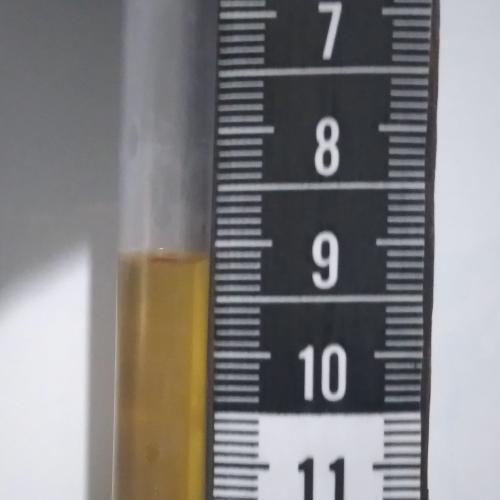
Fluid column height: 9.1 cm